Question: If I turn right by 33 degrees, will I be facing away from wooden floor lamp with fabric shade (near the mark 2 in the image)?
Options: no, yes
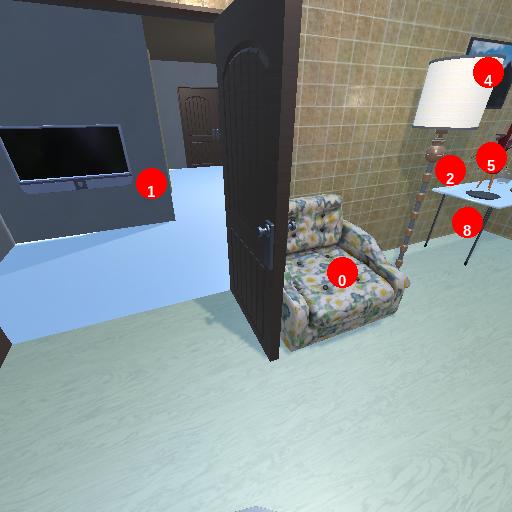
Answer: no